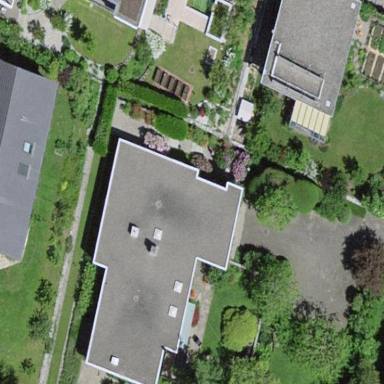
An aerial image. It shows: Detached building.